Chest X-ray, PA view. Patient: 55 years old, sex M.
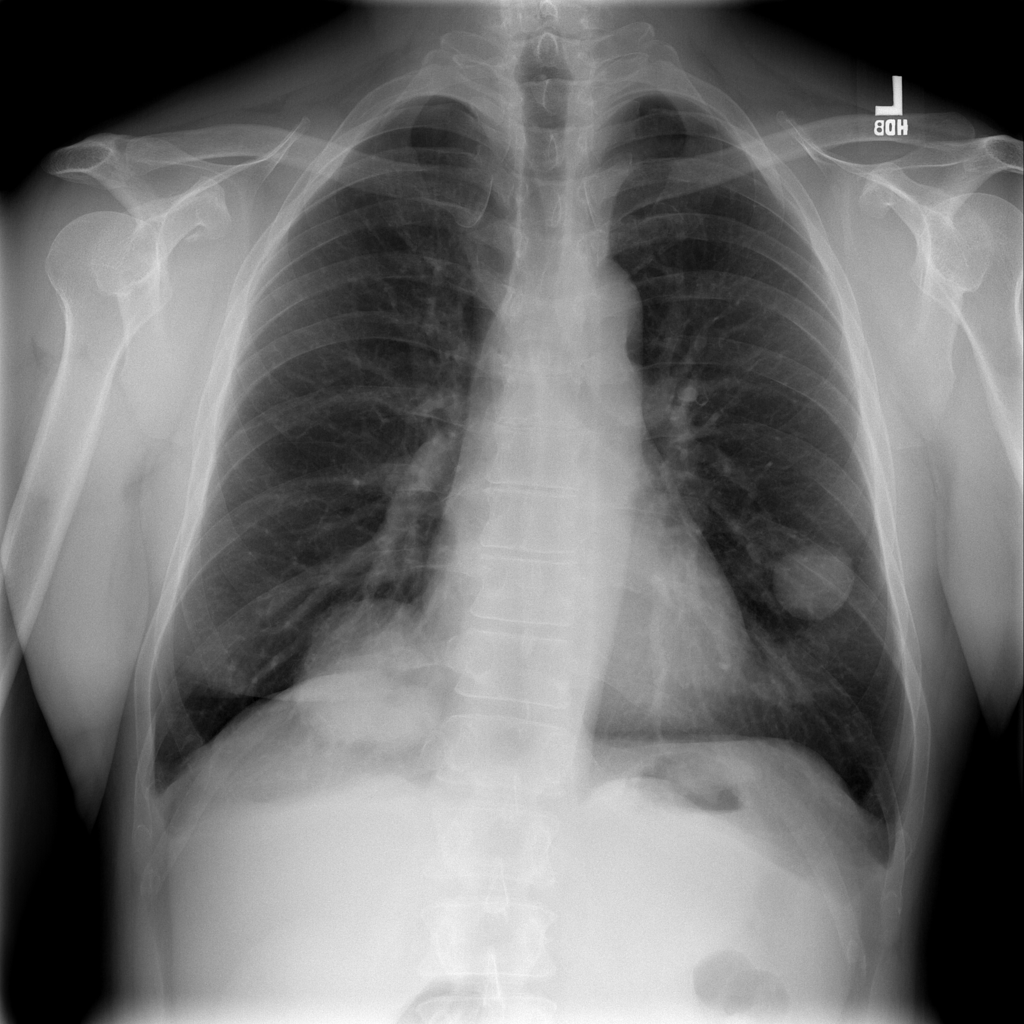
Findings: Mass